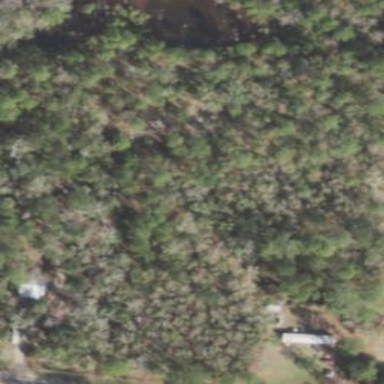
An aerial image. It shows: Mixed leaf woodland.